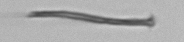
Label: fiber